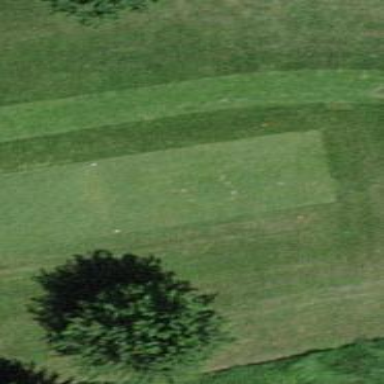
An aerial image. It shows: Golf tee area with grass surface.